Question: i have recently bought a Magnetic Reader/Writer from China ()
and it came with the Demo application along with the API.
What i need mainly from this device is Magnetic Stripe Write, i need to write data to a blank HiCo magnetic card.
When i open the demo application under the magnetic stripe tab they are two columns
1. Read-Only
2. Read Write

the Read-Only works but the Read/Write doesn't, it refers me to Read-only which suggests the devices doesn't have write capabilities so i went into an API to check in case the demo app is buggy and here is what i found inside Header file
'''
extern int _stdcall MSR_Init(void);
extern void _stdcall MSR_Exit(void);
extern int _stdcall MSR_DoCancel(void);
extern int _stdcall MSR_Read(void);
extern int _stdcall MSR_Write(unsigned char *TK1Dat, unsigned char *TK2Dat, unsigned char *TK3Dat);
extern int _stdcall MSR_Read_ASCII(void);
extern int _stdcall MSR_Write_ASCII(char *trace1, char *trace2, char *trace3);
extern int _stdcall MSR_Erase(unsigned char mode);
extern int _stdcall MSR_GetTrackData(unsigned char *TK1Dat, unsigned char *TK2Dat, unsigned char *TK3Dat);
extern int _stdcall MSR_Set_HiCo ();
extern int _stdcall MSR_Set_LoCo ();
extern int _stdcall MSR_Get_CoStatus(unsigned char *status);
extern int _stdcall Msr_ChangeAscii(unsigned char *TK1Dat, unsigned char *TK2Dat, unsigned char *TK3Dat);
extern int _stdcall MSR_Write_status(void);
extern int _stdcall MSR_Fast_Init(int portnum);
extern int _stdcall MSR_Get_HwInfo (char *info);
extern void _stdcall MSR_BeepOff (void);
extern void _stdcall MSR_BeepOn (void);
extern int _stdcall MSR_Erase_status(void);
extern int _stdcall MSR_ASC_Read(void);
extern int __stdcall auto_init(void)
'''
And Then This
'''
extern void __stdcall MagOpen(void);
extern void __stdcall MagClose(void);
extern void __stdcall MagReset(void);
extern unsigned char __stdcall MagSwiped(void);
extern unsigned char __stdcall MagRead(unsigned char *Track1, unsigned char *Track2,unsigned char *Track3);
'''
Then i thought maybe the demo application is using the to switch the device to Read Mode but there is no function to switch the device to .
i haven't tested with .
Inside the API folder there is Lib160.dll and Lib160.lib
i have tried to disassemble the with to see whats happening in so i can maybe implement the Write Mode Switch but IDA Pro shows an error about Input.
Further more this device appears in the Device Manager as under Smart Card Readers not on COM Port or HID.
Please help i need help, Coding is not a problem but the problem is where to start
Thank you
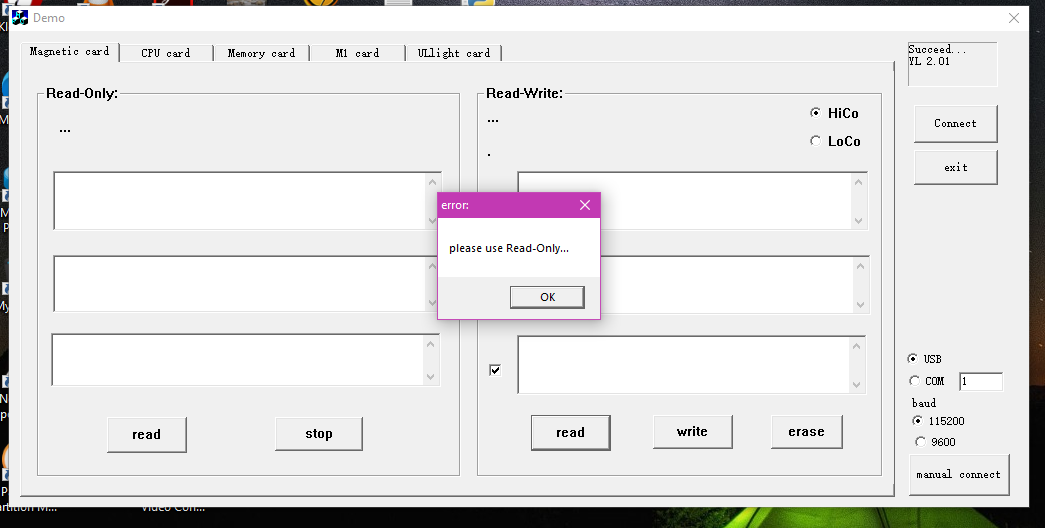
Answer: Per the product image on Amazon (See ASIN # B09L17C3PG):
<URL>
Magnetic cards are read-only.